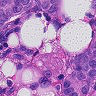
Metastatic tissue present: yes